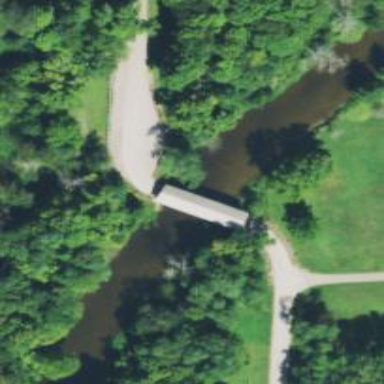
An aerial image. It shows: Covered bridge on unclassified road.